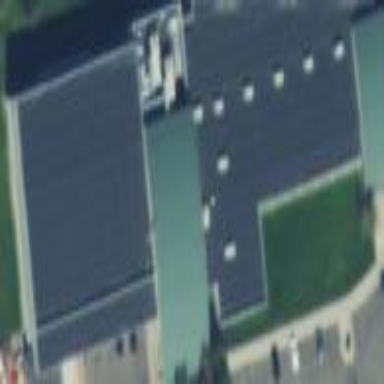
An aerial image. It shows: Building.